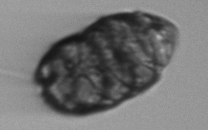
Label: Margalefidinium